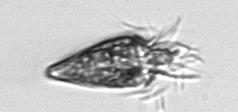
Label: Strombidium_tintinnodes